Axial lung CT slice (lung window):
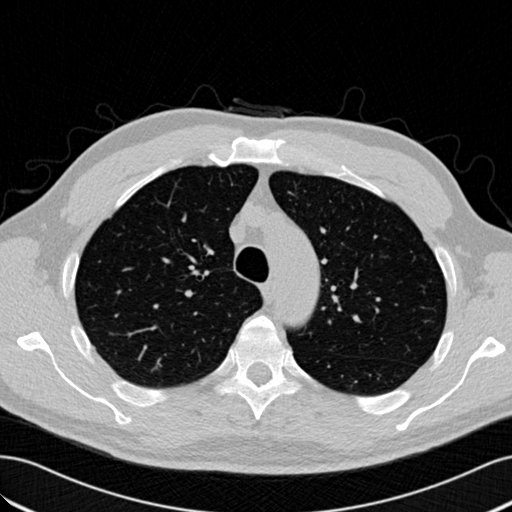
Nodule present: no